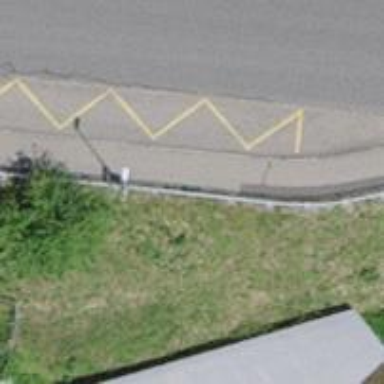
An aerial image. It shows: Bus stop with platform for public transport.